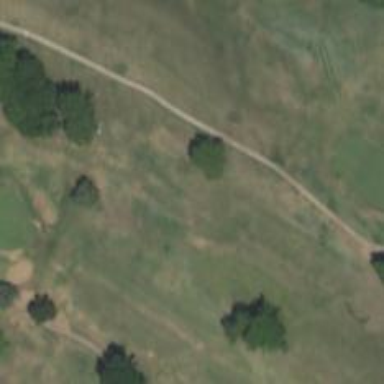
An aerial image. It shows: Path designated for golf carts.